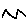
Label: zigzag